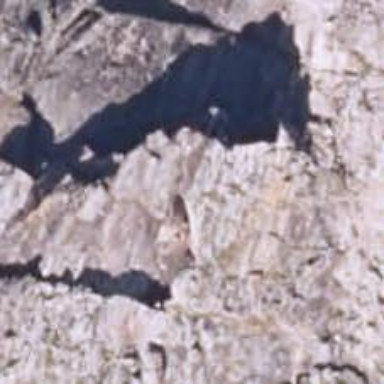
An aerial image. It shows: Cliff in nature.